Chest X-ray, PA view. Patient: 56 years old, sex F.
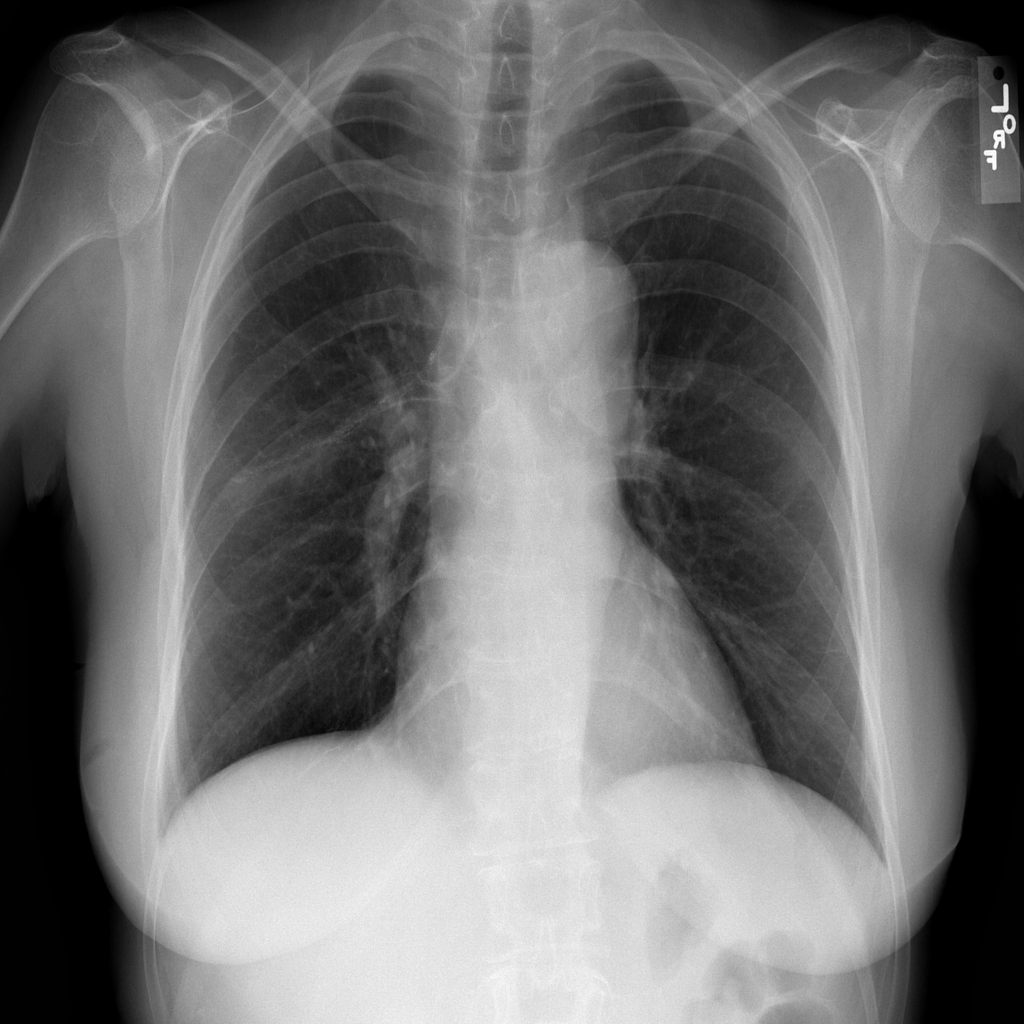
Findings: No Finding